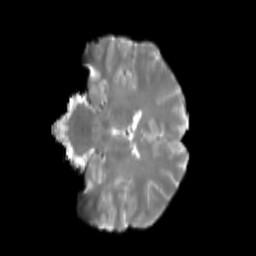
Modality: T2w
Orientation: coronal
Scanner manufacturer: siemens
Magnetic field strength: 3 T
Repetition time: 4 s
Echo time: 0.0594 s